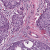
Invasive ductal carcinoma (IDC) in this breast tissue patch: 0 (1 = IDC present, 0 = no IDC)